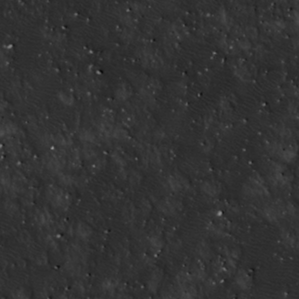
Label: non_frost